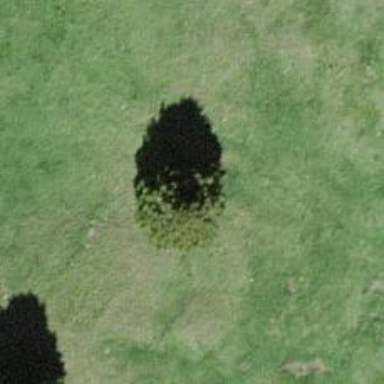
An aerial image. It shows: Needle-leaved tree in its natural environment.